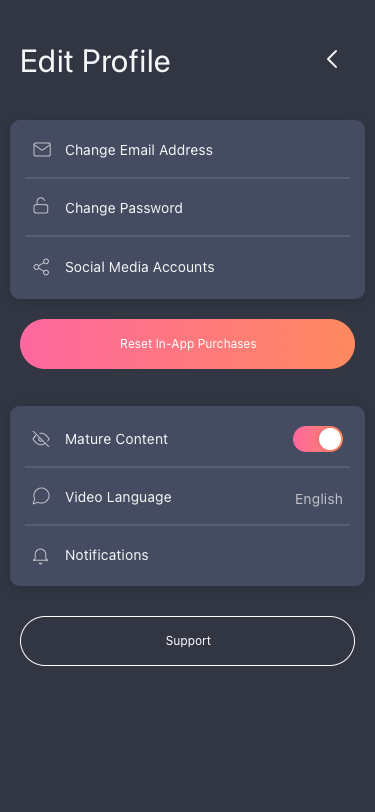
Text in this UI design:
Notifications
English
Video Language
Mature Content
Social Media Accounts
Change Password
Change Email Address
Edit Profile